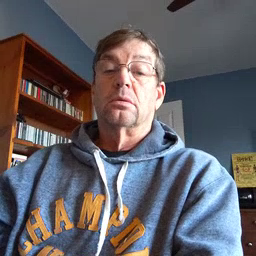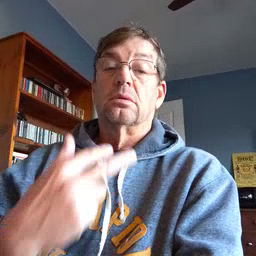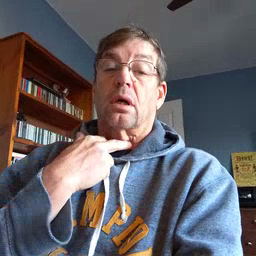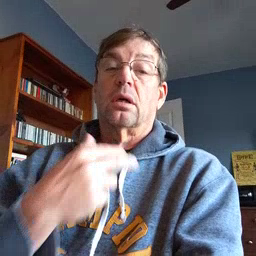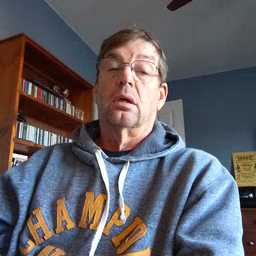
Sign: stuck